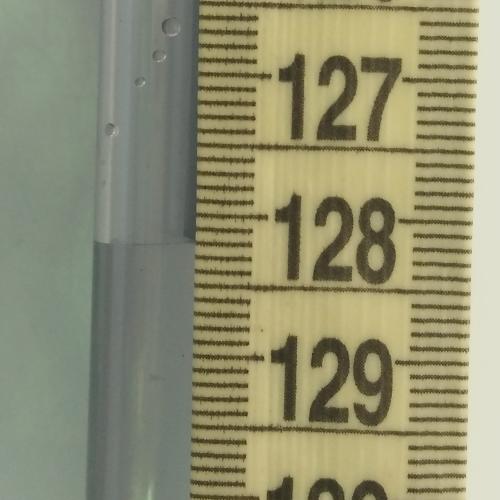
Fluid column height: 128.2 cm